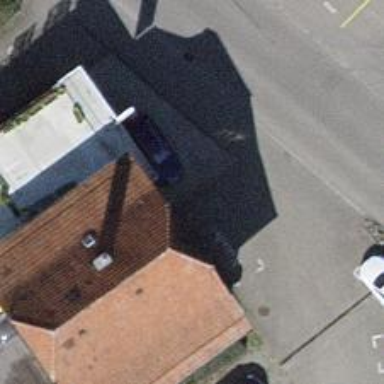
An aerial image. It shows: Fuel station.